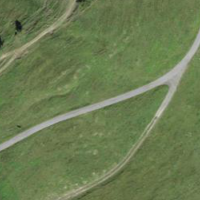
EUNIS habitat code: 24
Species observed at this site:
Saxifraga aizoides